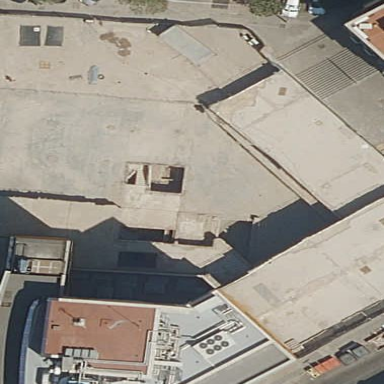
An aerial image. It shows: Building.